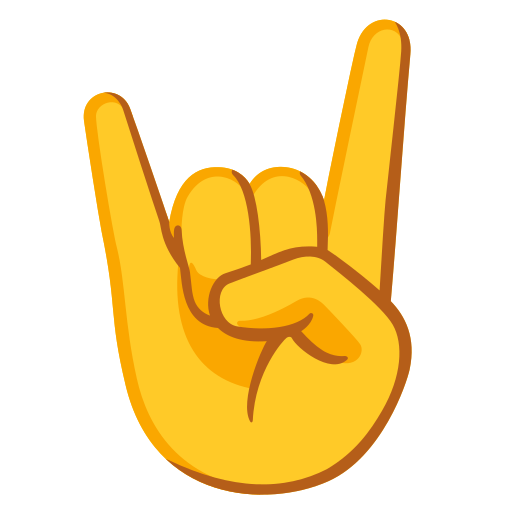
Emoji: 🤘